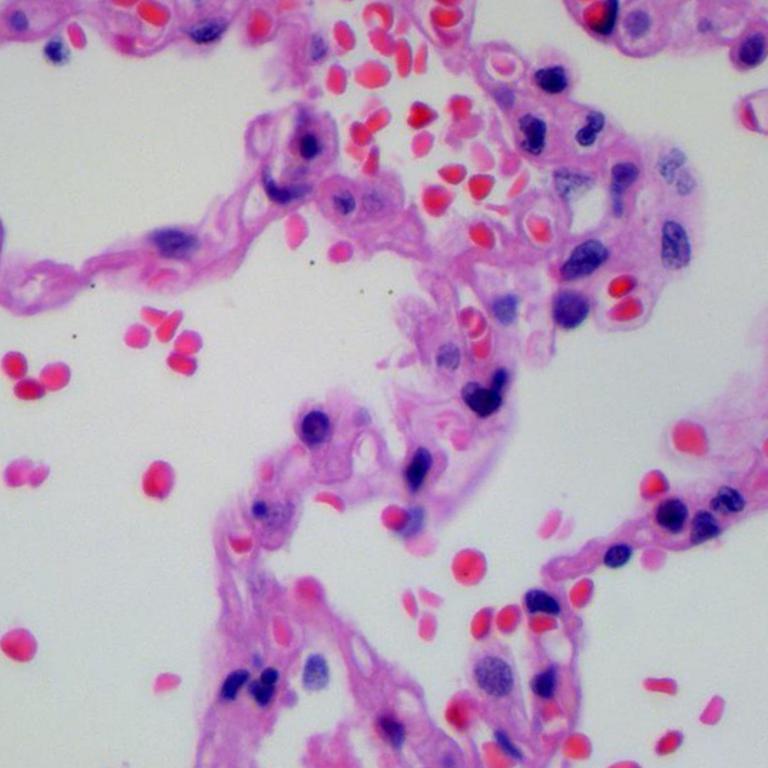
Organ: lung
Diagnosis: benign